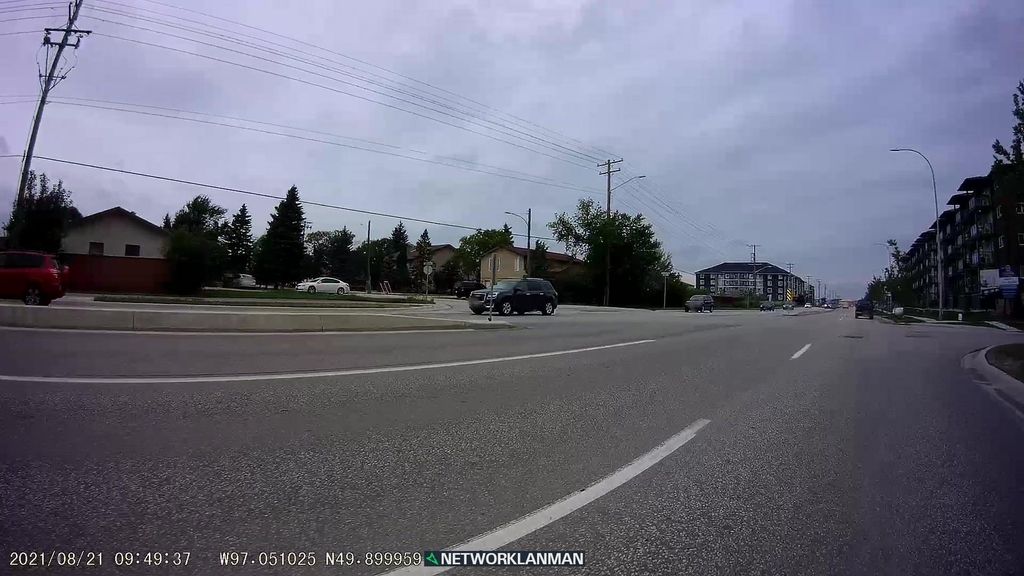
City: winnipeg